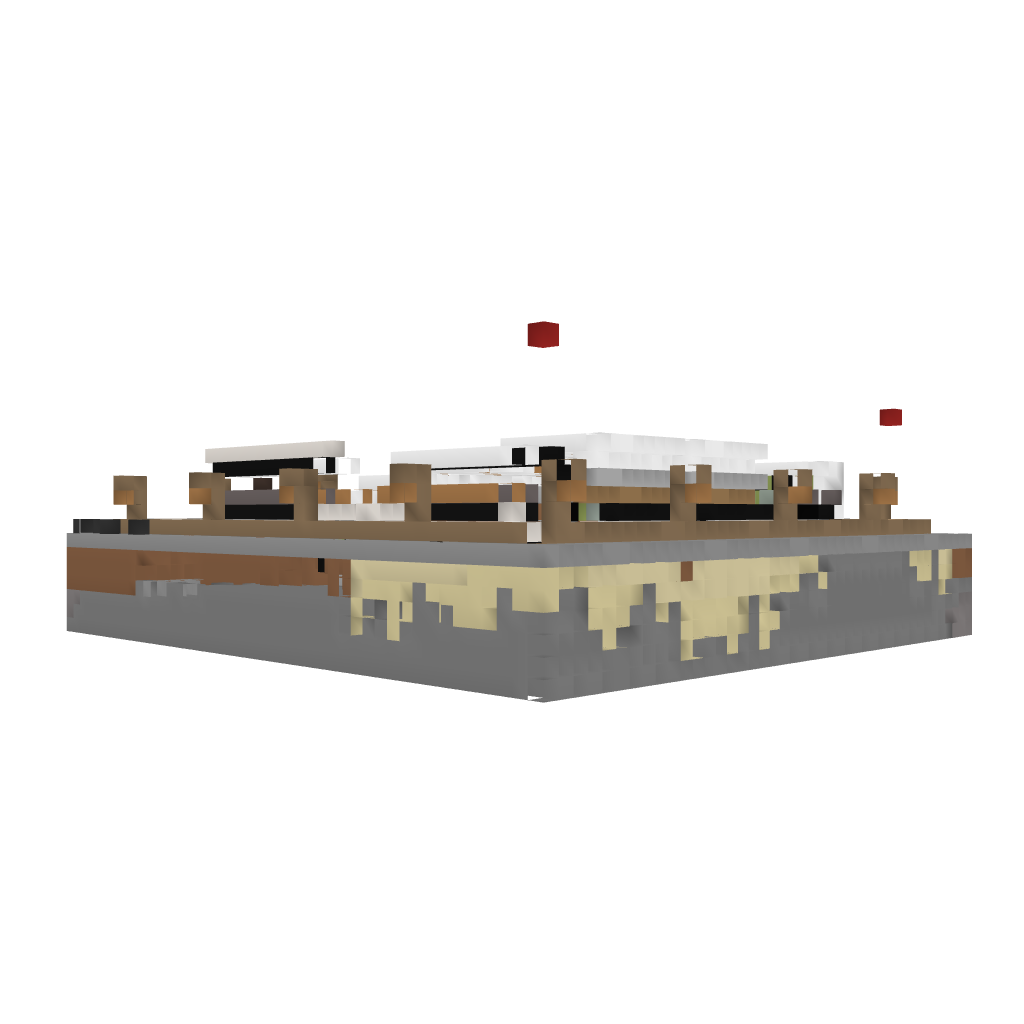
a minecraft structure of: Automatic Farm